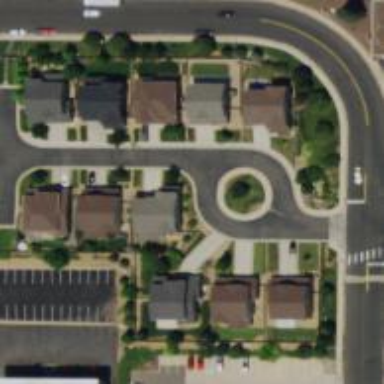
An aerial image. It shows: Residential road with asphalt surface and sidewalk on the left.